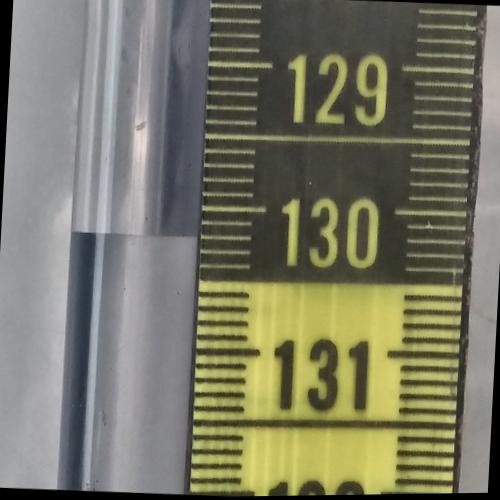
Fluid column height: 130.2 cm